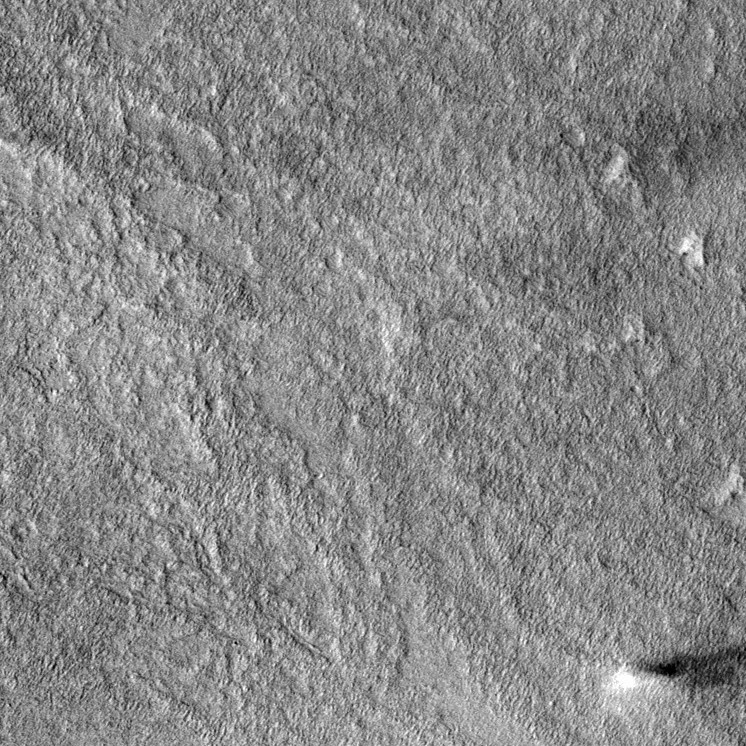
Label: dustdevil